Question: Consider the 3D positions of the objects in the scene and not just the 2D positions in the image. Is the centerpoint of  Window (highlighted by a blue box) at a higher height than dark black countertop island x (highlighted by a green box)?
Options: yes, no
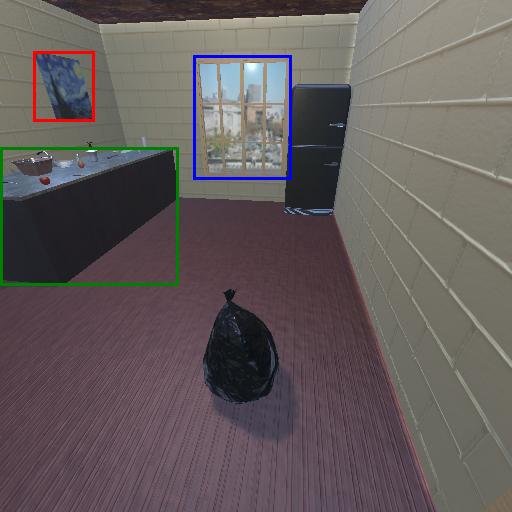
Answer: yes